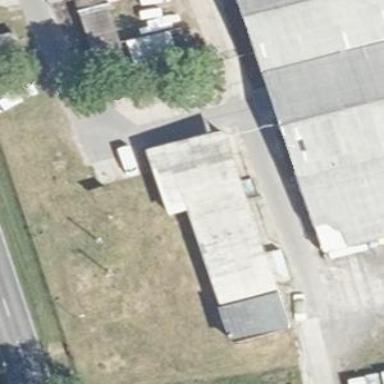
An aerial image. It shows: Industrial building with skillion roof shape.